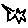
Label: star